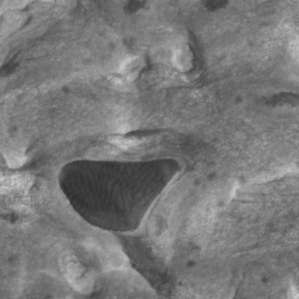
Label: non_frost